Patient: sex M, age 94
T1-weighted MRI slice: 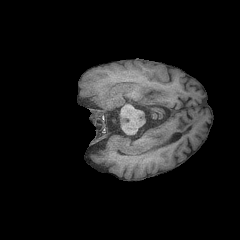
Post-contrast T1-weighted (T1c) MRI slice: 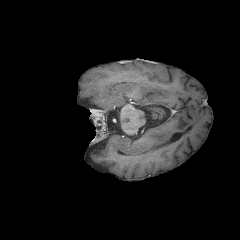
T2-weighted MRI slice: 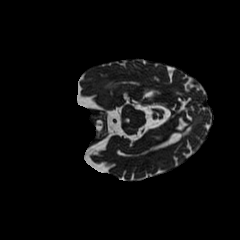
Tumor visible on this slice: yes
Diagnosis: Glioblastoma, IDH-wildtype
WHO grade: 4